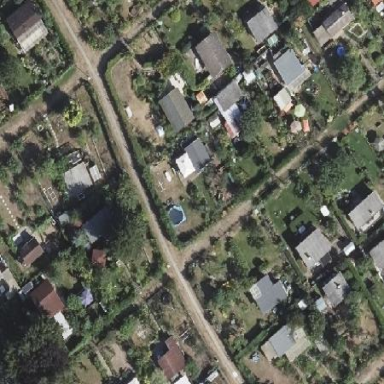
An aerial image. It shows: Plot within allotments.